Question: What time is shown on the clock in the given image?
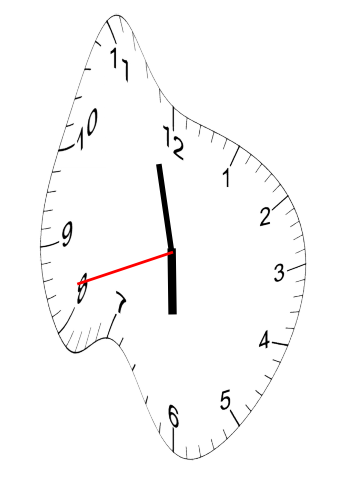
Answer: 05:57:42